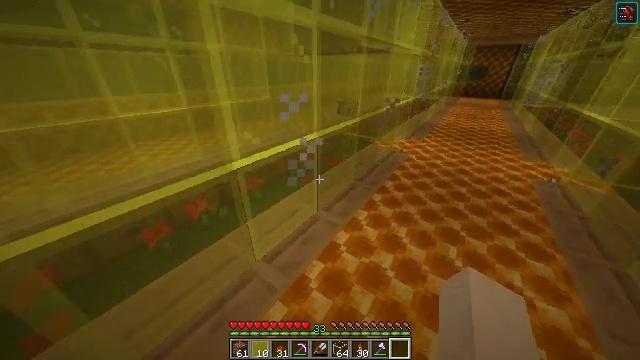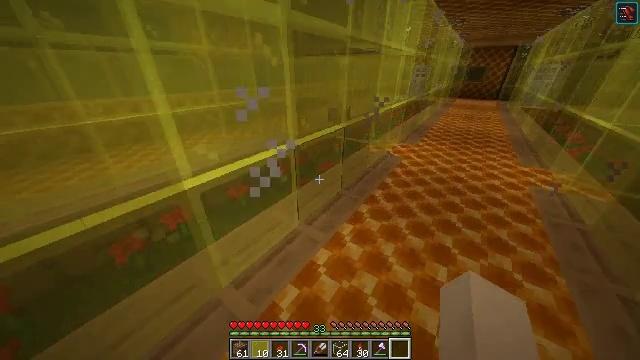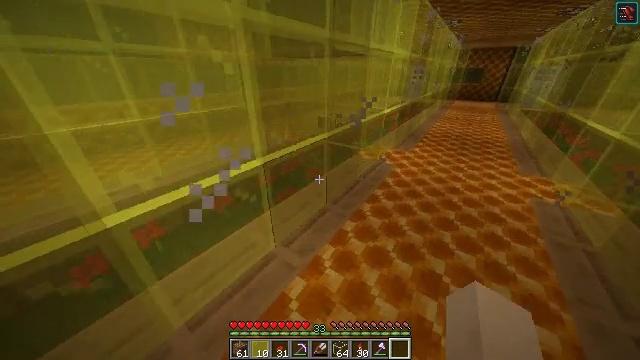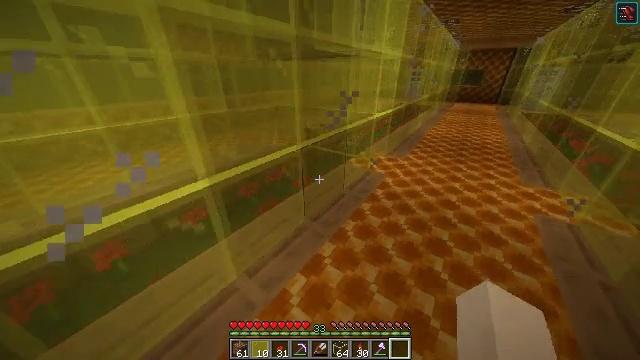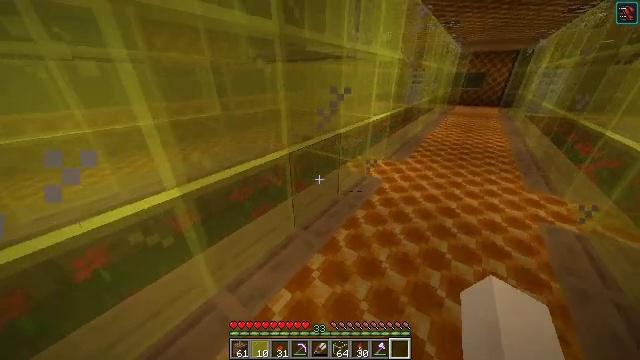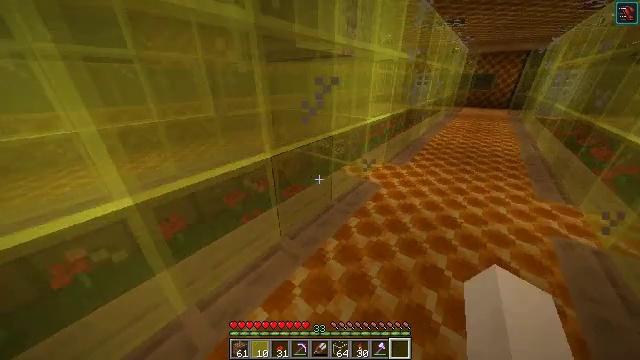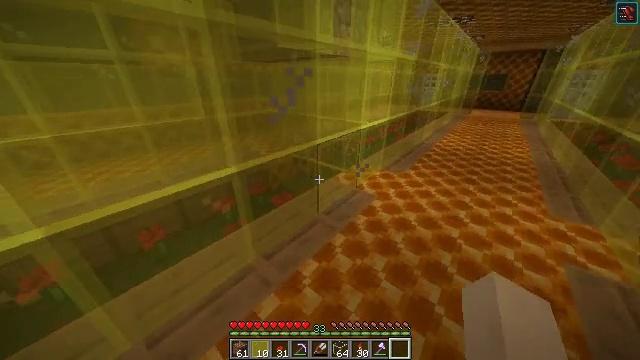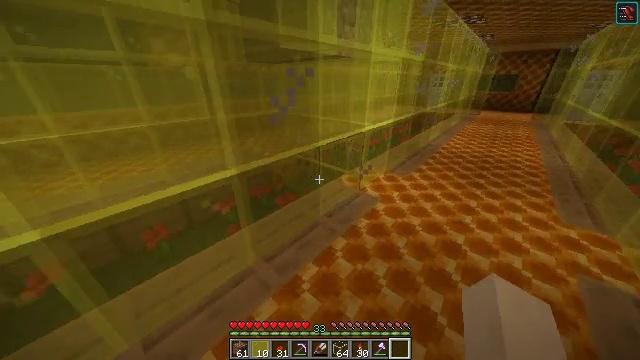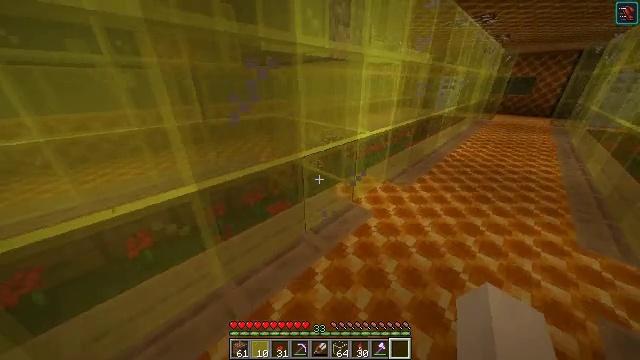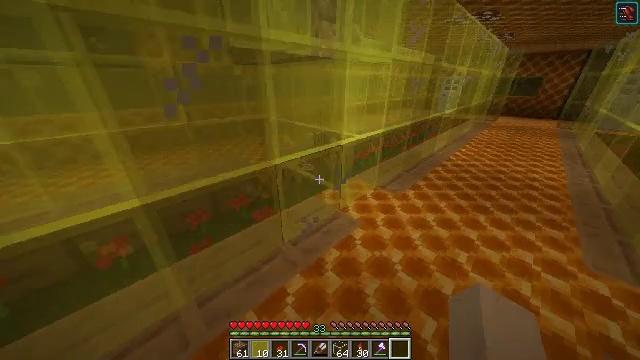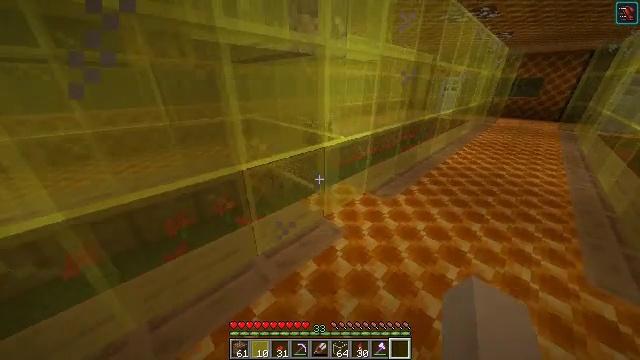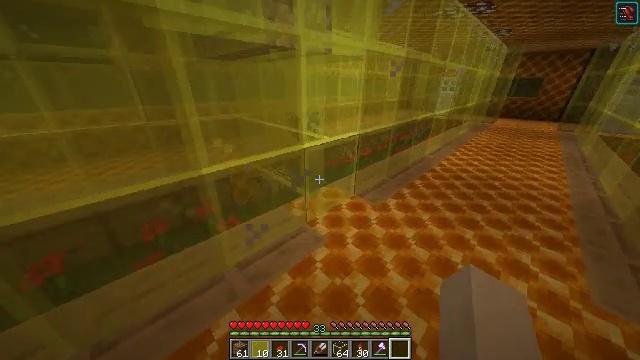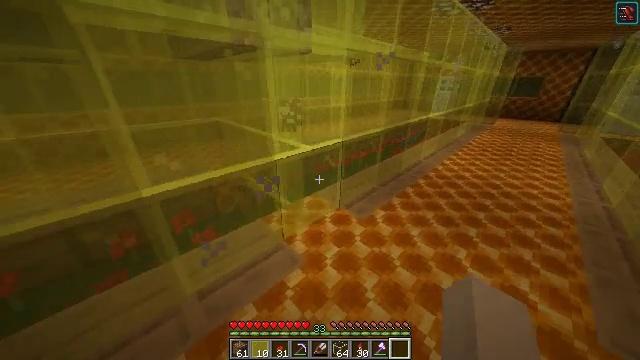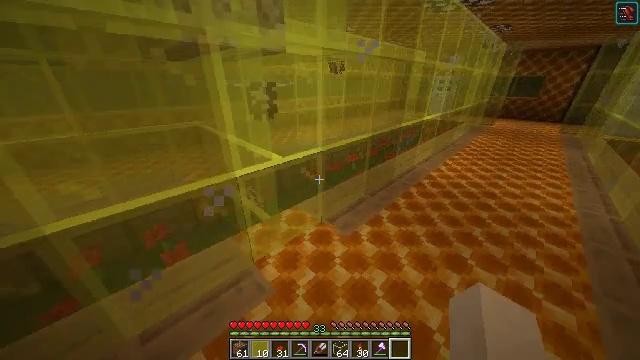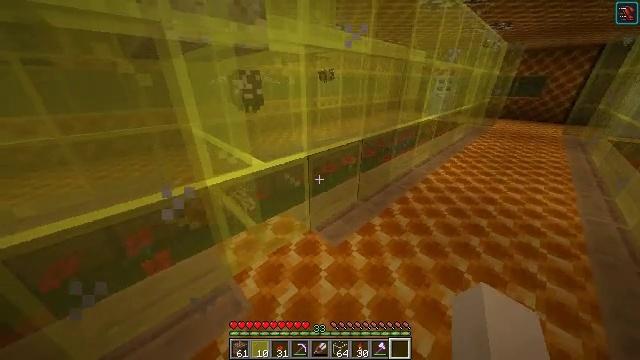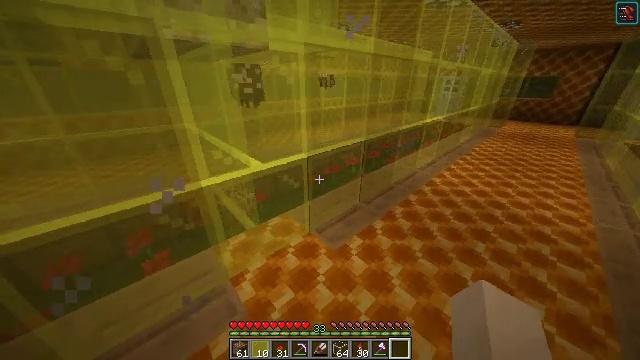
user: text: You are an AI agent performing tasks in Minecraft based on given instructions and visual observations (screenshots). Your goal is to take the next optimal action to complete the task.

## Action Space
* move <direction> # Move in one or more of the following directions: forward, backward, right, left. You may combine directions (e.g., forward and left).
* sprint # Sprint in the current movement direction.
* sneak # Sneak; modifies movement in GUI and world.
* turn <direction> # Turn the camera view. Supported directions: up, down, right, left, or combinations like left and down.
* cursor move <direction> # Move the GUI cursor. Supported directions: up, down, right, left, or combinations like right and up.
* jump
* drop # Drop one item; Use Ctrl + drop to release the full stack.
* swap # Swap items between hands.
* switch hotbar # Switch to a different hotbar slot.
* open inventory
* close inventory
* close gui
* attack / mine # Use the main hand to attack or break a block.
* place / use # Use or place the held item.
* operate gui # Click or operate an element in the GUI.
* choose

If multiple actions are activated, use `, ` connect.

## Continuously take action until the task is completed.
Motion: motion action
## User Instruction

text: Destroy the yellow stained glass pane to clear space.
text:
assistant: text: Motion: move forward and move right
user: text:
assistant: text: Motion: move forward and move right
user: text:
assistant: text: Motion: move forward and move right
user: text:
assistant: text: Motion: move forward and move right
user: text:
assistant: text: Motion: move forward and move right, turn left
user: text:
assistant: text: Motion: move forward and move right, turn left
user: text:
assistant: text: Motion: move forward and move right, turn left
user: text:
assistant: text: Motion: move forward and move right, turn left
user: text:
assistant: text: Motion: move forward and move right
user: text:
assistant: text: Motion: move forward and move right
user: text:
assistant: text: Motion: move forward and move right
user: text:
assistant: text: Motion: move forward and move right
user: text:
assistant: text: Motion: move forward and move right
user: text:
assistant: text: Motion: no_op
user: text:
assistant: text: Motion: turn left
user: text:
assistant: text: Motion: turn left
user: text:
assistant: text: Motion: no_op
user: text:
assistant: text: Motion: turn left
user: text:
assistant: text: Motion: turn down
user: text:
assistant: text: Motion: turn down
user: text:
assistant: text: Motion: no_op
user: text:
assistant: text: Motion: no_op
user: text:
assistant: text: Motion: no_op
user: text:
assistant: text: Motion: no_op
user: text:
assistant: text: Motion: no_op
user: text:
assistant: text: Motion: no_op
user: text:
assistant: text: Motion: turn down
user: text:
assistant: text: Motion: no_op
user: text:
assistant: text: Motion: no_op
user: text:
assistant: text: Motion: no_op